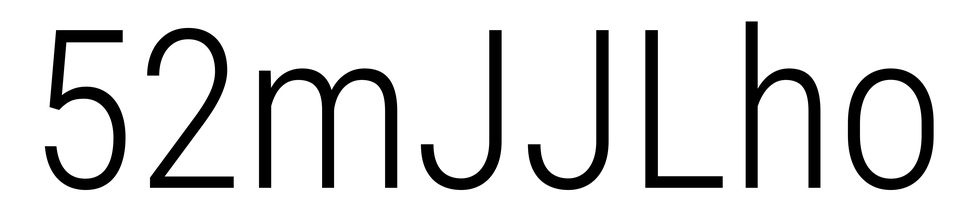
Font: Roboto_Condensed_Light